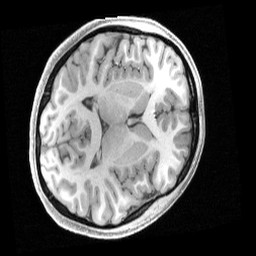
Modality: T1w
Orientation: axial
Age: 20
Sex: female
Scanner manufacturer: siemens
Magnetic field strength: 3 T
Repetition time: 2.4 s
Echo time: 0.00231 s